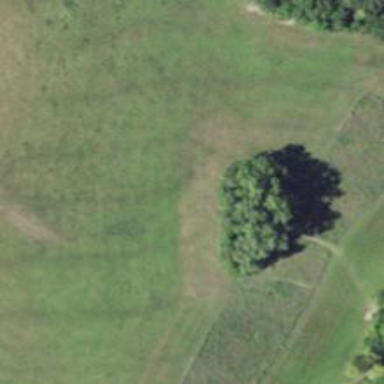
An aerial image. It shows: Disc golf course for leisure activity.